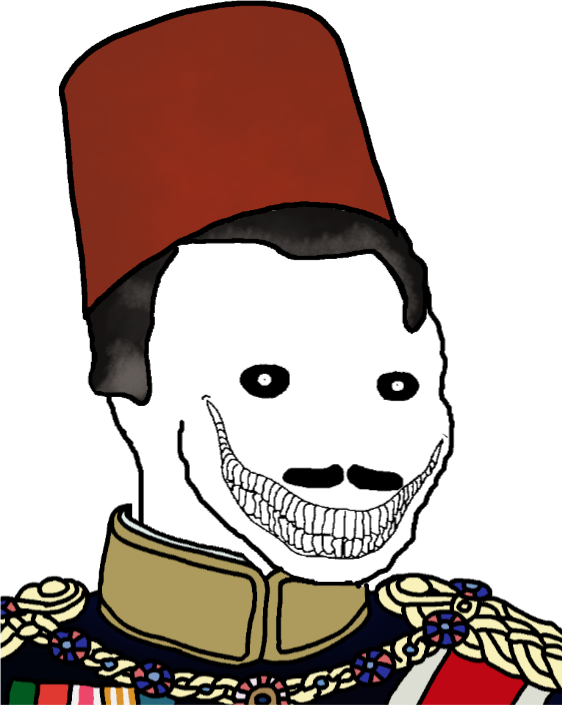
Label: 5_Oomer